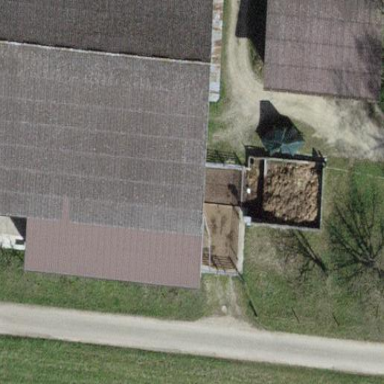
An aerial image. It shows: Rural barn.